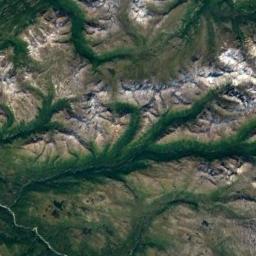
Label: mountain